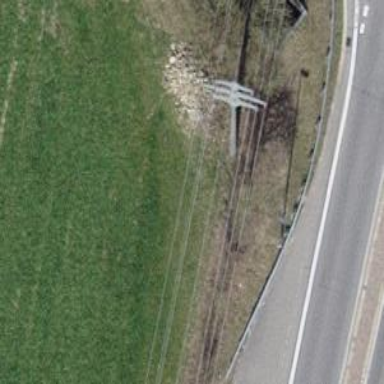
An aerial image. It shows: Minor power line.